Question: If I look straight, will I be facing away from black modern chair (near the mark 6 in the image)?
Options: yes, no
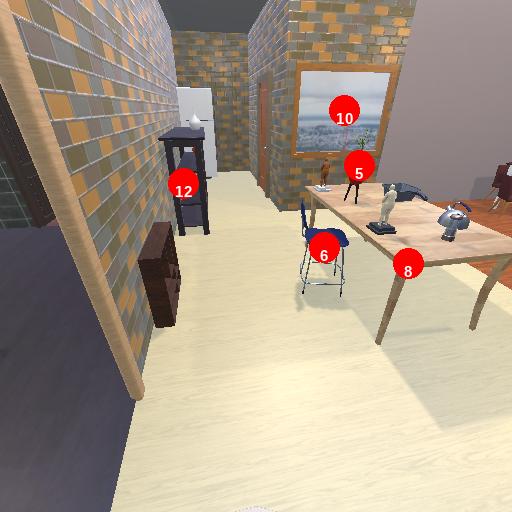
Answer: yes